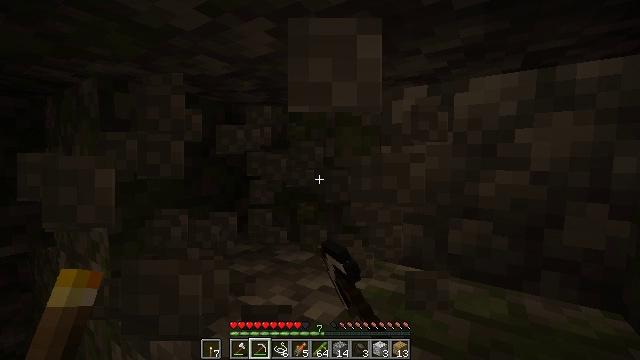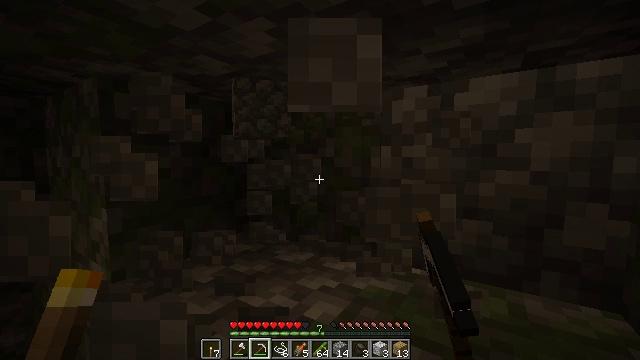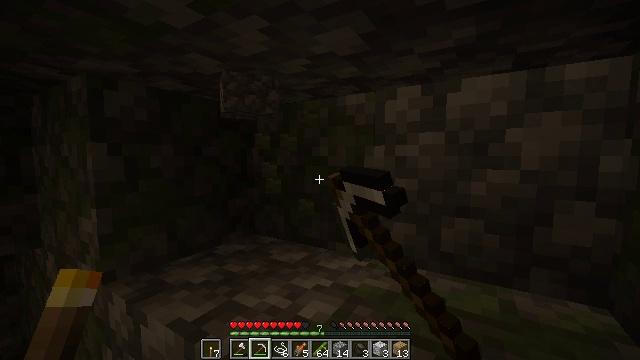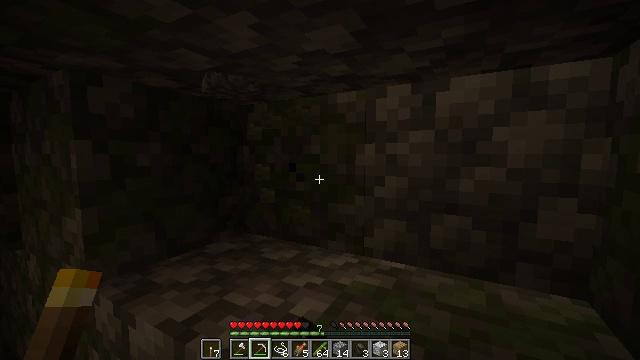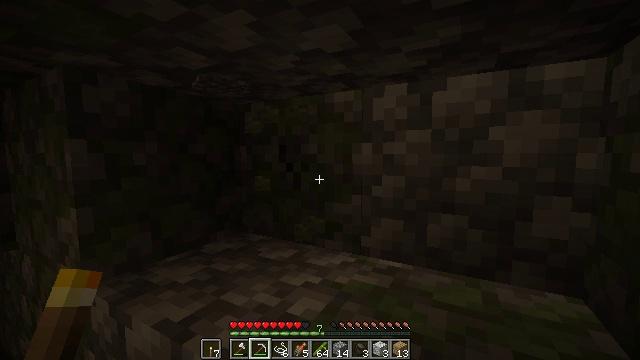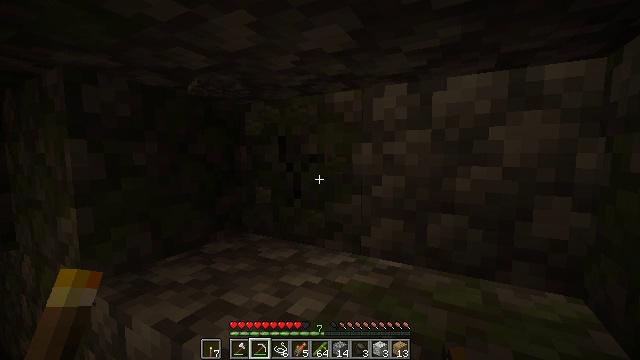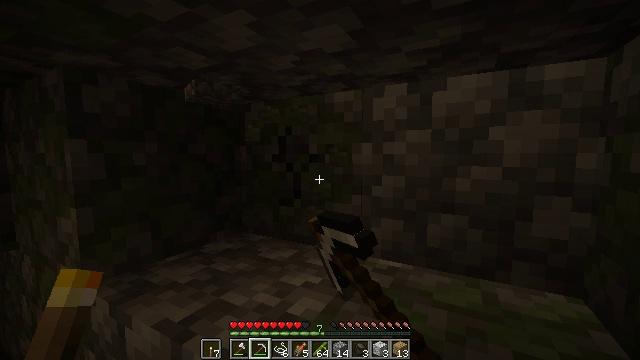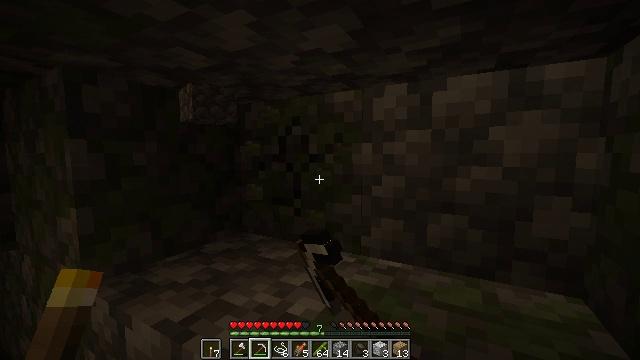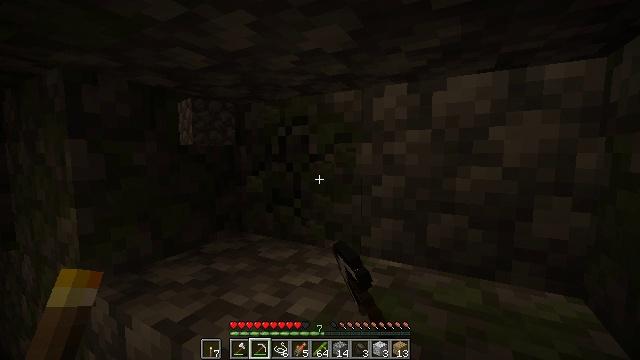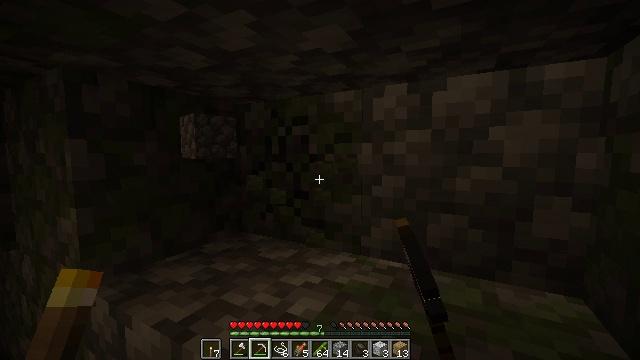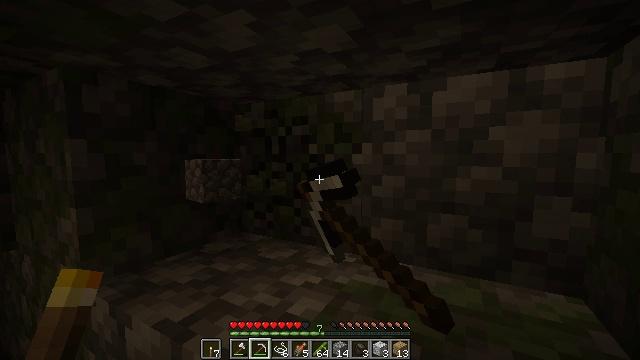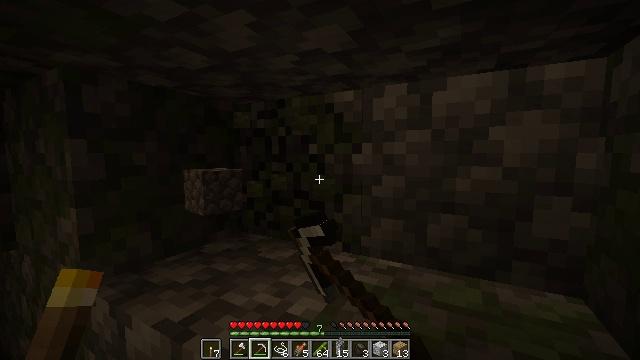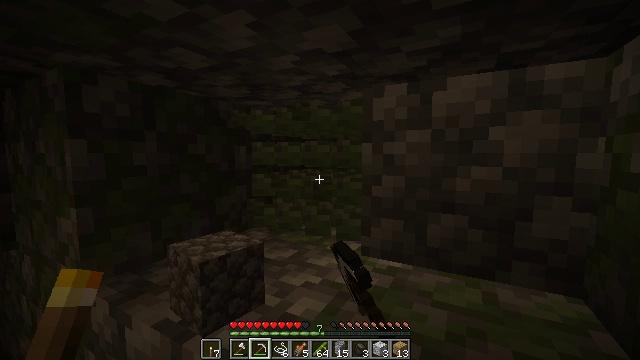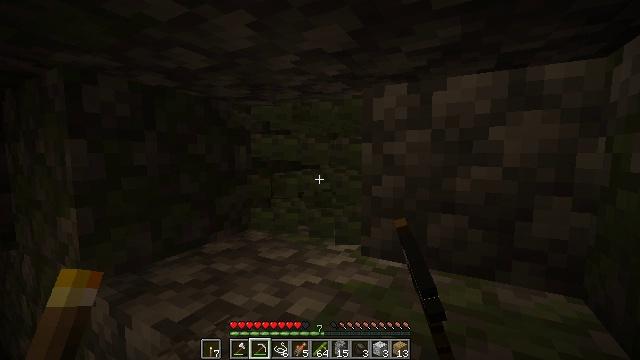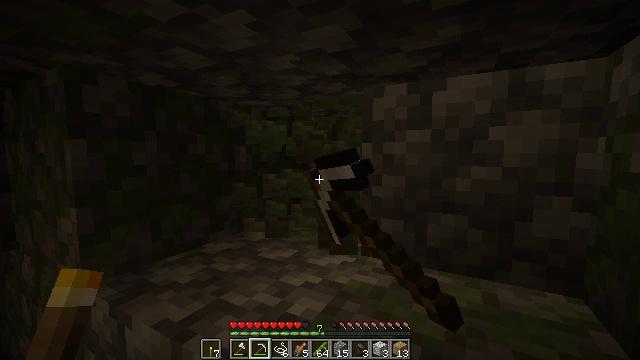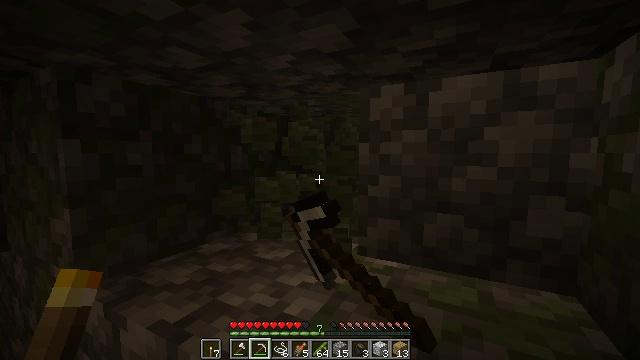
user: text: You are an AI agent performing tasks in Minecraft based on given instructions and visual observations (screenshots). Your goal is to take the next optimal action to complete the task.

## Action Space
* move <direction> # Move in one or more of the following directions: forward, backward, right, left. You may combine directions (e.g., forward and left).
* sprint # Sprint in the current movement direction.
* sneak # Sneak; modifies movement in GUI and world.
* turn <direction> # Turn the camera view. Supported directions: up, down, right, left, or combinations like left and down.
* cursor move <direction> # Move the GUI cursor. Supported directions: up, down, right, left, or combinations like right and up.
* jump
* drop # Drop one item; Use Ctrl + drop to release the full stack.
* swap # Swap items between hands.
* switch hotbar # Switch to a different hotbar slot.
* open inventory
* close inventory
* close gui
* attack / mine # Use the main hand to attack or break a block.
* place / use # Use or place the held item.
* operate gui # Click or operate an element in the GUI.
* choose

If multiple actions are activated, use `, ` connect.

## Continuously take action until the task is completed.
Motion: motion action
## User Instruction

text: Extract mossy cobblestone using a pickaxe.
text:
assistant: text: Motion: attack / mine
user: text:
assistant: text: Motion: turn right, attack / mine
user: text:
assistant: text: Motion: turn right, attack / mine
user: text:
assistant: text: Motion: attack / mine
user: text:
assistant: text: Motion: attack / mine
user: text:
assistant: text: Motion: attack / mine
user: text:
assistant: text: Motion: attack / mine
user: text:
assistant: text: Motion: attack / mine
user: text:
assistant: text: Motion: attack / mine
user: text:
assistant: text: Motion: attack / mine
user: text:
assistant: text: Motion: attack / mine
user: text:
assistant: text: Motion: attack / mine
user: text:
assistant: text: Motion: attack / mine
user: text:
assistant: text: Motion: attack / mine
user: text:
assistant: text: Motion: attack / mine
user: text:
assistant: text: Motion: turn right, attack / mine
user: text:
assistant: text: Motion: turn right, attack / mine
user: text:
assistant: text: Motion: turn right, attack / mine
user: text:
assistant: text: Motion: turn right, attack / mine
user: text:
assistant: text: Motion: turn right, attack / mine
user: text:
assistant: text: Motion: attack / mine
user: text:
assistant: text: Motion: attack / mine
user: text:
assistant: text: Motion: attack / mine
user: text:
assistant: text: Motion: attack / mine
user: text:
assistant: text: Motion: attack / mine
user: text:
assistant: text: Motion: attack / mine
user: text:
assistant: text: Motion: attack / mine
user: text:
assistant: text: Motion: attack / mine
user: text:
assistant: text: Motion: attack / mine
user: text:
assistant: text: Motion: move left, attack / mine